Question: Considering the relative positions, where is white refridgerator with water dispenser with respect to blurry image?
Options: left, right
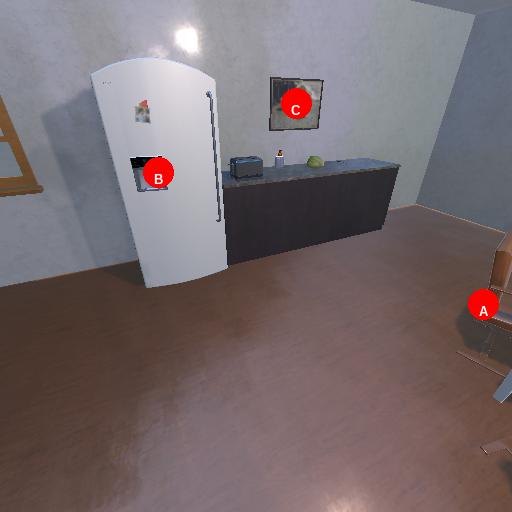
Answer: left